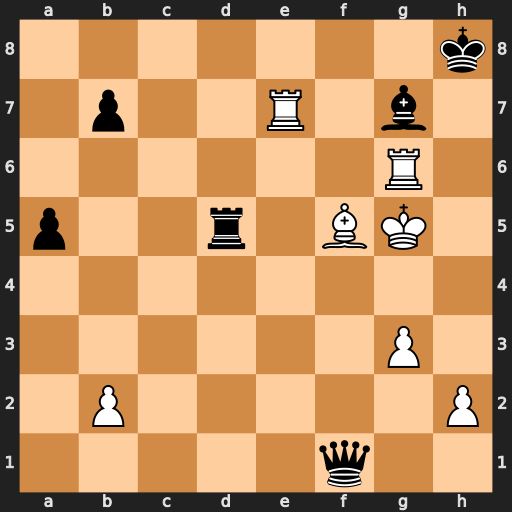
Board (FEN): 7k/1p2R1b1/6R1/p2r1BK1/8/6P1/1P5P/5q2
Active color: w
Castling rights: -
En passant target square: -
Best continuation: Re8+ Bf8 Rxf8+